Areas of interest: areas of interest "Factory"
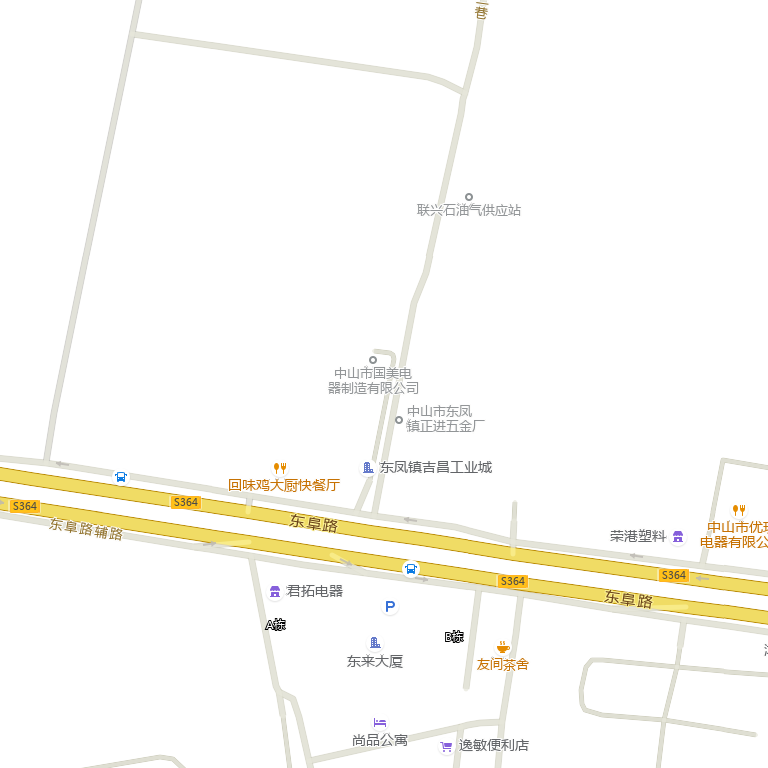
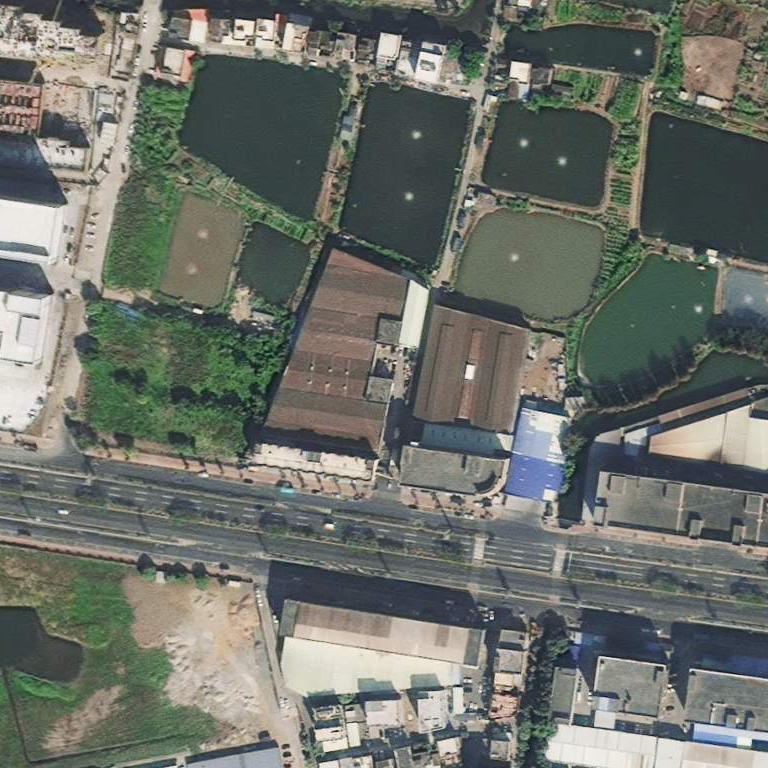